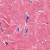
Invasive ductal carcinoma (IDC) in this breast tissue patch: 0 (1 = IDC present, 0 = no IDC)